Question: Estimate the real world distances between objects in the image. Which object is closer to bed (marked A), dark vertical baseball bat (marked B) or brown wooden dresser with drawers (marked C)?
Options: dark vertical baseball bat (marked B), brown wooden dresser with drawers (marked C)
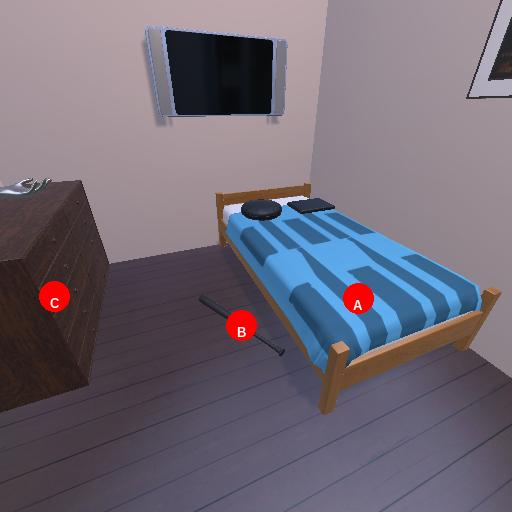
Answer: dark vertical baseball bat (marked B)